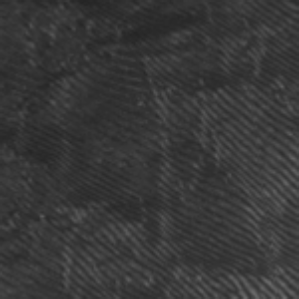
Label: frost